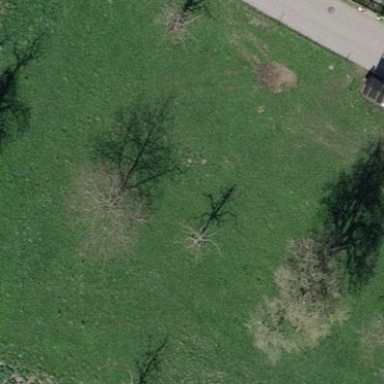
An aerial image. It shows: Orchard.